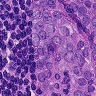
Metastatic tissue present: yes